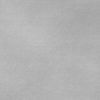
Label: dusty